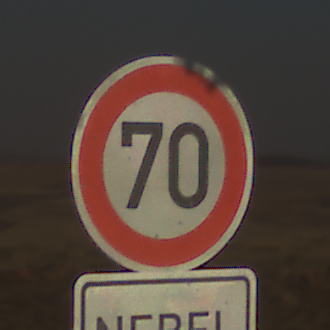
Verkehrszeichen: Geschwindigkeit70
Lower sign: HinweiseAufGefahrenDurchVerbaleAngabe10
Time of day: MorningAfternoon
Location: Outdoor (Nature)
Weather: Clear
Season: NotSpecified
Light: Natural